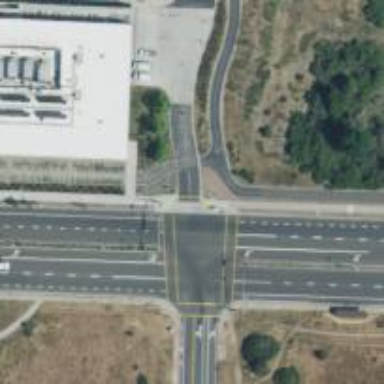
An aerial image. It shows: Marked crossing on the road.